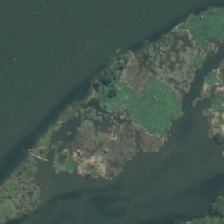
Land cover: herbaceous_freshwater_vege